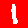
Digit: 1